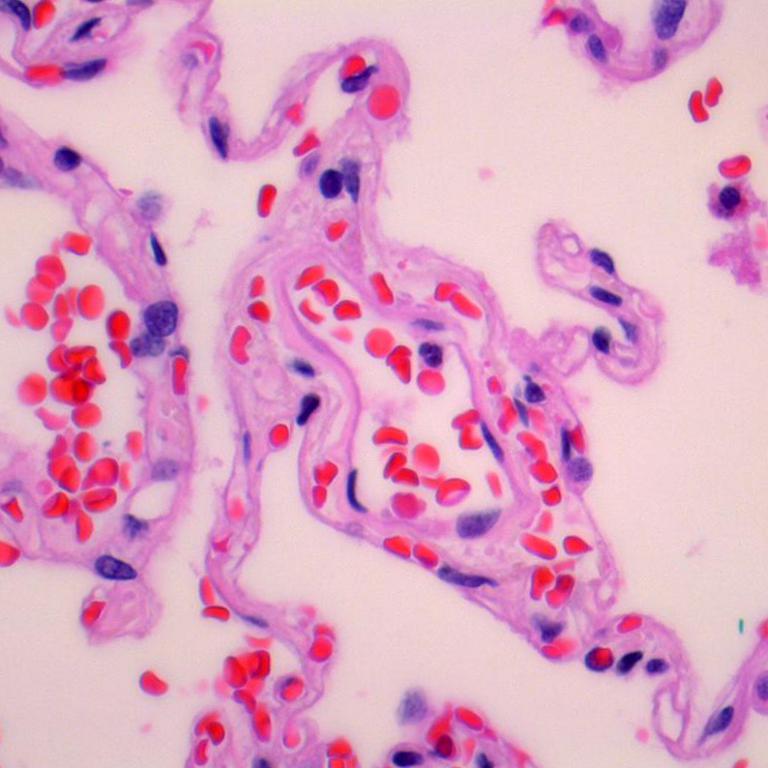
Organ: lung
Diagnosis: benign